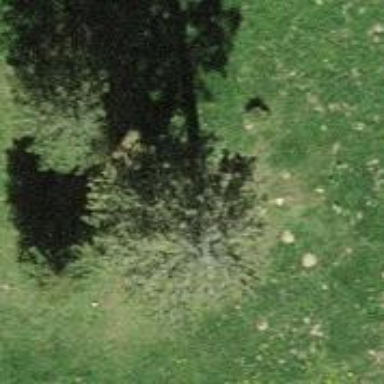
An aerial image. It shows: Beautiful tree in nature.